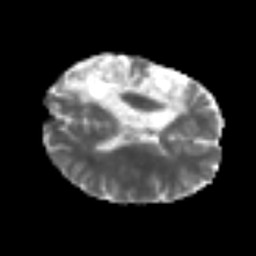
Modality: MD
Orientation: axial
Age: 39
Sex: female
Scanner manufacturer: siemens
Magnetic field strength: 3 T
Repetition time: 6.1 s
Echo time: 0.101 s